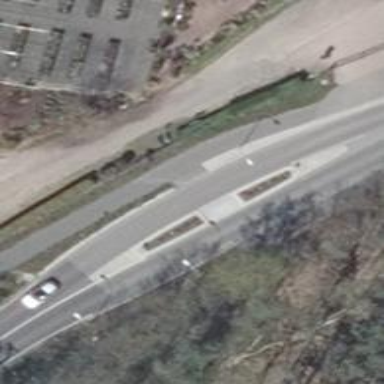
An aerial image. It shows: Crossing along path.